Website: ulta-beauty
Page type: address-validator
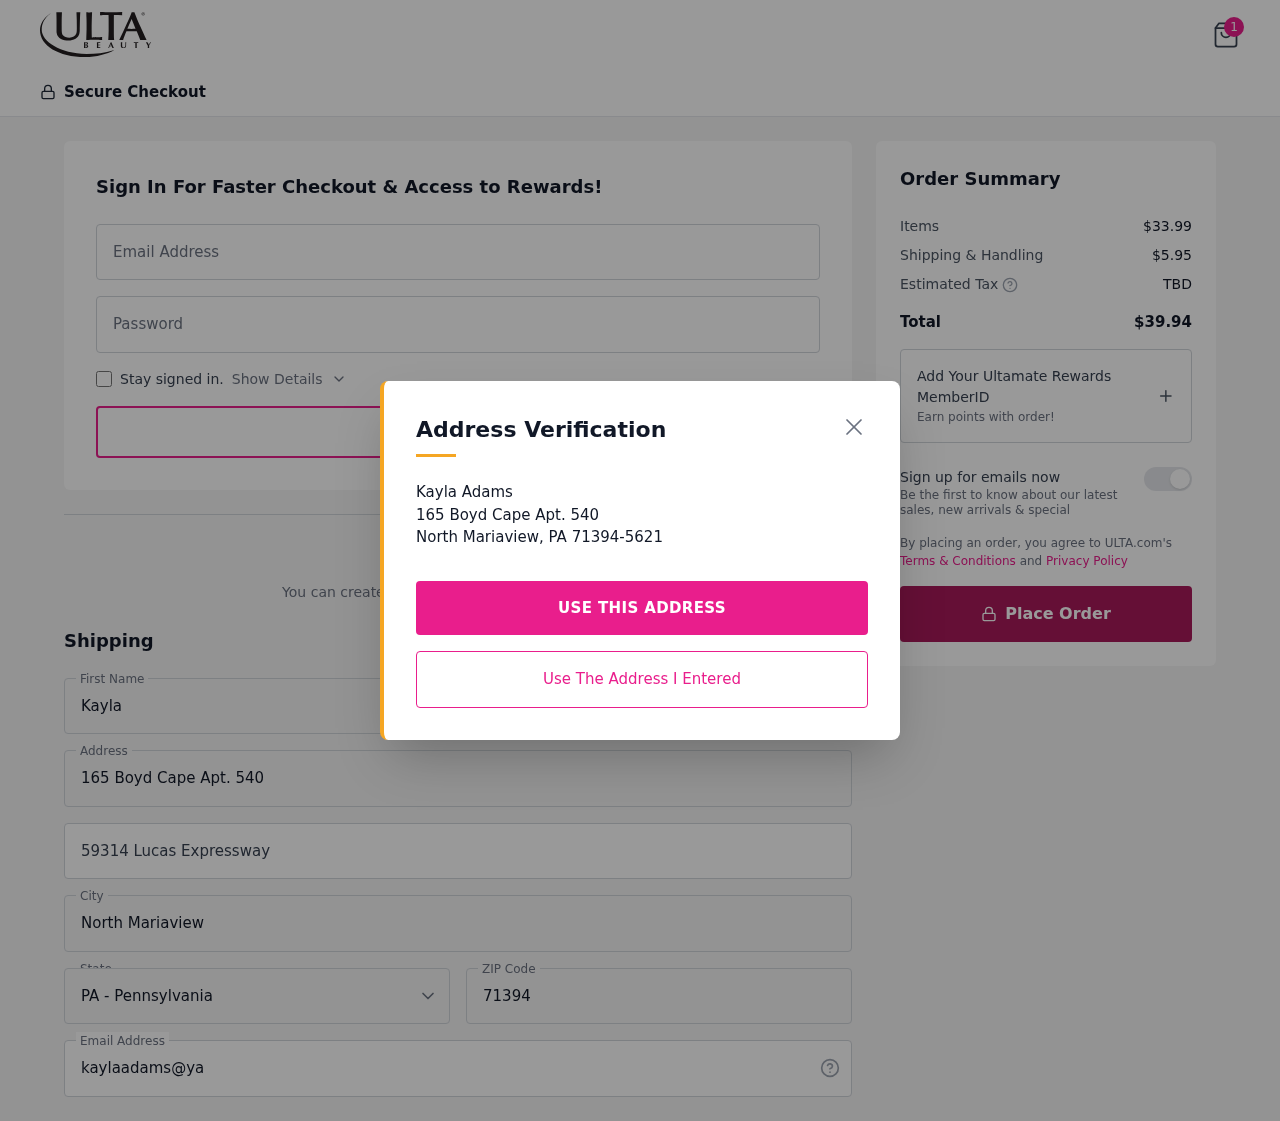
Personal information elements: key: PII_CITY
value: North Mariaview
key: PII_EMAIL
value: kaylaadams@yahoo.com
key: PII_FIRSTNAME
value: Kayla
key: PII_LASTNAME
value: Adams
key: PII_POSTCODE
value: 71394
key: PII_STATE_ABBR
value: PA
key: PII_STREET
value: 165 Boyd Cape Apt. 540
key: PII_STREET2
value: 165 Boyd Cape Apt. 540
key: PII_STREET2
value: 59314 Lucas Expressway
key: PII_FULLNAME2
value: Kayla Adams
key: PII_CITY2
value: North Mariaview
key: PII_STATE_ABBR2
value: PA
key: PII_POSTCODE_FULL
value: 71394
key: PII_POSTCODE_EXT
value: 5621
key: PII_POSTCODE_NUMERIC
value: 71394
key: PII_POSTCODE_EXT_NUMERIC
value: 5621
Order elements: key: ORDER_NUM_ITEMS
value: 1
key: ORDER_SUBTOTAL
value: $33.99
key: ORDER_SHIPPING_COST
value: $5.95
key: ORDER_TOTAL
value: $39.94